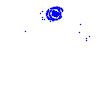
Particle: electron